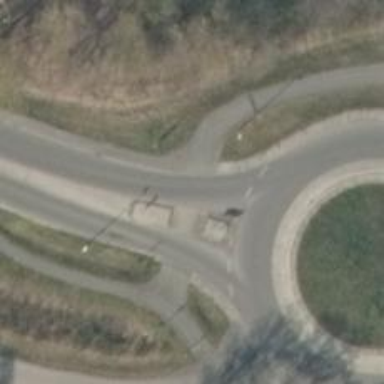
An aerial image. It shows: Uncontrolled crossing on the road.